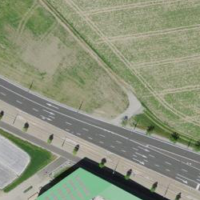
EUNIS habitat code: 52
Species observed at this site:
Buteo buteo
Corvus corone